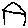
Label: house